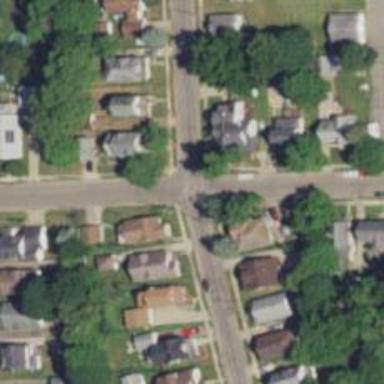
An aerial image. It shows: Residential road.